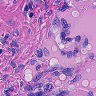
Metastatic tissue present: yes